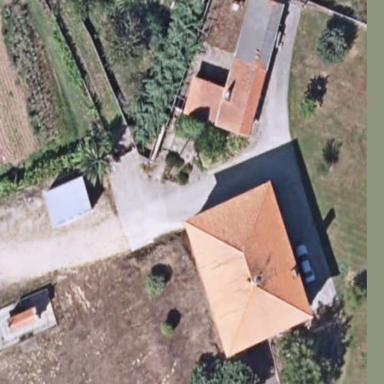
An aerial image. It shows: Simple and straightforward house.